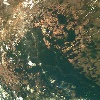
Label: land